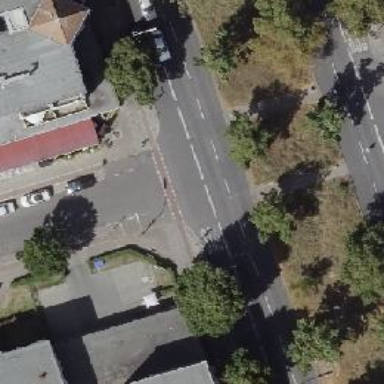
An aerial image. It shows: Unmarked crossing with pedestrian island.